The plot shows how the frequency content of a bearing vibration signal evolves over time (STFT spectrogram). What is the most likely bearing condition (normal, inner_race, outer_race, ball)?
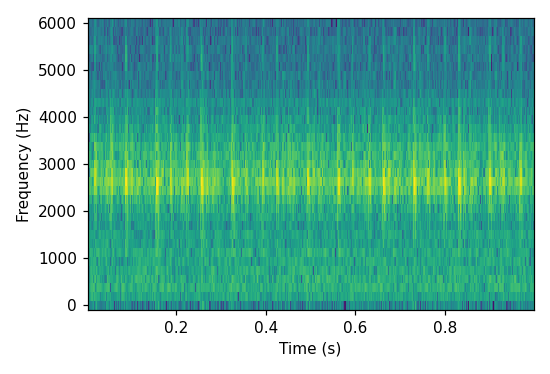
Answer: inner_race